Question: I need to order by ascending an alpha-numeric field (SQL Server).The name of the field is OPE_libelle, you can see an extract from the database.

To do that I had created a function to keep the number only(FN_RESTRICT) but I would like to keep the number only when it's a simple OP ( OP 10 become 10, OP 4500 becomes 4500 ...) and for "OP 10 et OP 20" or "OP 10 7107" I keep like that. I need to do that in my SQL request but don't modify the field in my database.
I tried this but the condition is not respected :
'''
SELECT CASE
WHEN LEN(OPE_libelle)<= 8 THEN
CAST(dbo.FN_RESTRICT(OPE_libelle, '<PHONE>') AS INTEGER)
ELSE
OPE_libelle
END
FROM TR_OPERATION ORDER BY OPE_libelle
'''
Error message: Conversion failed when converting the varchar value 'OP 10 7107' to data type int.
Or the length of 'OP 10 7107' is > 8 so I don't ask to convert it (it should have passed in the "else" case ...) If you have the other solution I am listening
FN_RESTRICT :
'''
/****************************************************************************/
-- purge de caracteres indesirables
/****************************************************************************/
-- exemple : FN_RESTRICT('a Paris...?', 'abcdefghijklmnopqrstuvwxyz') => 'aris'
CREATE FUNCTION FN_RESTRICT (@IN VARCHAR (8000),
@CHARSOK VARCHAR(256))
RETURNS VARCHAR (8000)
AS
BEGIN
-- effets de bord
IF @IN IS NULL
RETURN NULL
IF @CHARSOK IS NULL
RETURN NULL
IF LEN(@IN) = 0
RETURN @IN
-- initialisation
DECLARE @I INTEGER
DECLARE @OUT VARCHAR(8000)
SET @OUT = ''
-- lecture caractere par caractere
SET @I =1
WHILE @I <= LEN(@IN)
BEGIN
IF PATINDEX('%' + SUBSTRING(@IN, @I, 1)+ '%', @CHARSOK) > 0
SET @OUT = @OUT + SUBSTRING(@IN, @I, 1)
SET @I = @I + 1
END
RETURN @OUT
END
GO
'''
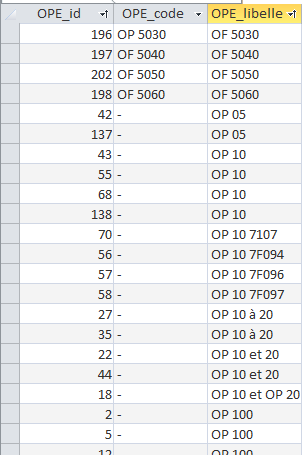
Answer: Have a look at the following. However, I used a simple substring - you will have to put yoour function call there instead:
'''
DECLARE @t TABLE(
OPE_libelle VARCHAR(100)
);
INSERT INTO @t VALUES ('OF 5030'), ('OF 5040'), ('OP 05'), ('OP 10'), ('OP 10 7107'), ('OP 10 et 20');
SELECT t.OPE_libelle
,CASE WHEN ISNUMERIC(SUBSTRING(t.OPE_libelle, 4, LEN(t.OPE_libelle)-3)) = 1 THEN CAST(SUBSTRING(t.OPE_libelle, 4, LEN(t.OPE_libelle)-3) AS INT) ELSE NULL END AS OPE_libelle_Num
,CASE WHEN ISNUMERIC(SUBSTRING(t.OPE_libelle, 4, LEN(t.OPE_libelle)-3)) = 1 THEN CAST(NULL AS VARCHAR(1000)) ELSE t.OPE_libelle END AS OPE_libelle_Char
FROM @t AS t
ORDER BY ISNULL(CASE WHEN ISNUMERIC(SUBSTRING(t.OPE_libelle, 4, LEN(t.OPE_libelle)-3)) = 1 THEN CAST(SUBSTRING(t.OPE_libelle, 4, LEN(t.OPE_libelle)-3) AS INT) ELSE NULL END, 999999999)
,ISNULL(CASE WHEN ISNUMERIC(SUBSTRING(t.OPE_libelle, 4, LEN(t.OPE_libelle)-3)) = 1 THEN CAST(NULL AS VARCHAR(1000)) ELSE t.OPE_libelle END, '_')
'''
The idea is to convert to int whatever is possible in a new column in your query, then order by this column and afterwards by the alphanumeric value. Try replacing 'SUBSTRING(t.OPE_libelle, 4, LEN(t.OPE_libelle)-3)'with your function call.
Result:
'''
OPE_libelle OPE_libelle_Num OPE_libelle_Char
OP 05 5 NULL
OP 10 10 NULL
OF 5030 5030 NULL
OF 5040 5040 NULL
OP 10 7107 NULL OP 10 7107
OP 10 et 20 NULL OP 10 et 20
'''